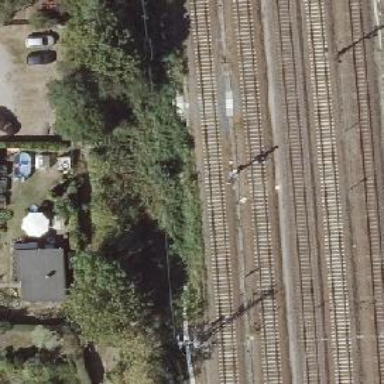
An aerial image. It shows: Railway signal.